Interaction volume radius: 5 \u00c5
Interaction volume height: 15 \u00c5
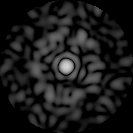
Disorder parameter: 0.8216